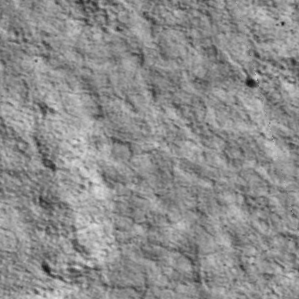
Label: non_frost